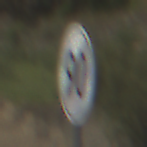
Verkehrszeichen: EndeGeschwindigkeit90
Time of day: Midday
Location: Outdoor (Nature)
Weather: PartlyCloudy
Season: NotSpecified
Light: Natural